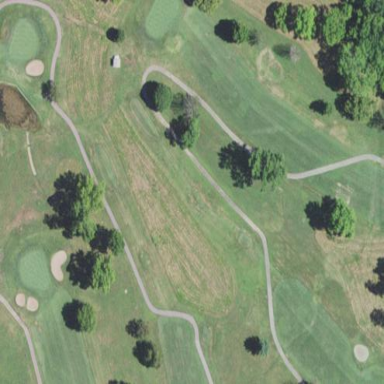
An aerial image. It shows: Grassy area designated as golf fairway.